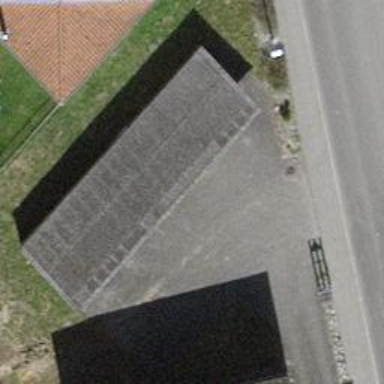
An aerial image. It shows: Shed building.